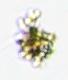
Label: Detritus